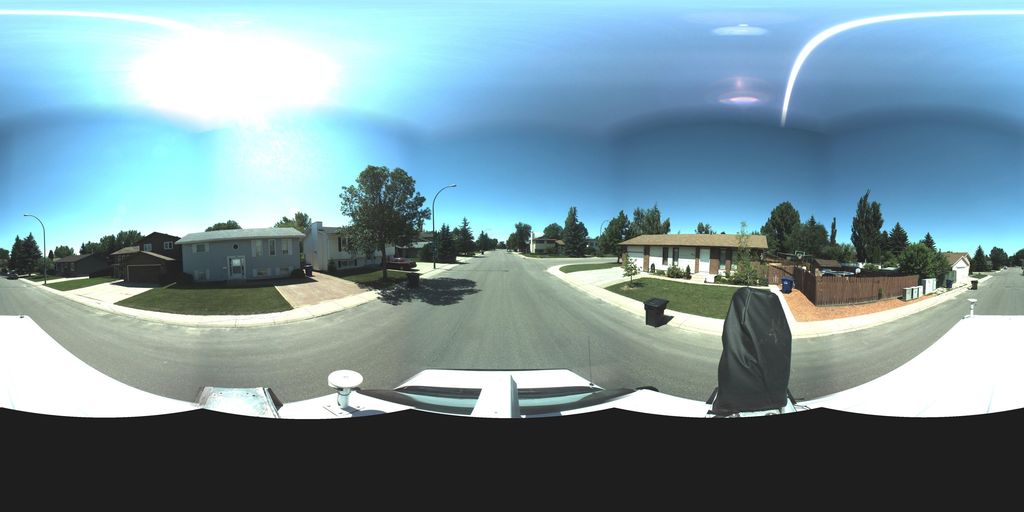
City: saskatoon